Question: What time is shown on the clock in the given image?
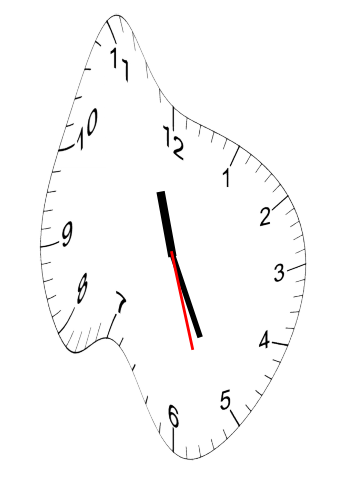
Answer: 11:25:27